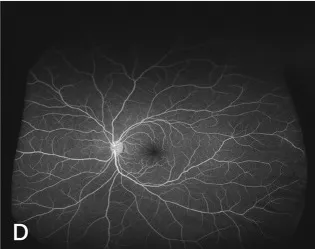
Anterior segment photography and FFA examination at the initial visit suggest OT. FFA image of the left eye showed no retinal fluorescence leakage (D).
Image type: ophthalmic_imaging (ophthalmic_angiography)